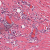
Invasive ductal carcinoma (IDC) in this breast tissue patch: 0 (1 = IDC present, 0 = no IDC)